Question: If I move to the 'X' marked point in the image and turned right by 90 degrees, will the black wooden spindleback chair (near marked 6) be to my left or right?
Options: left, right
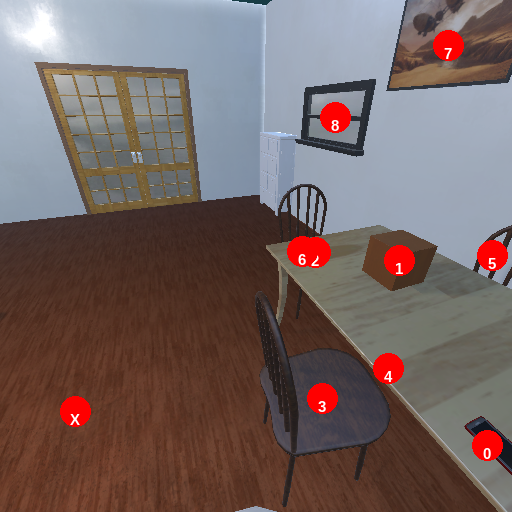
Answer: left